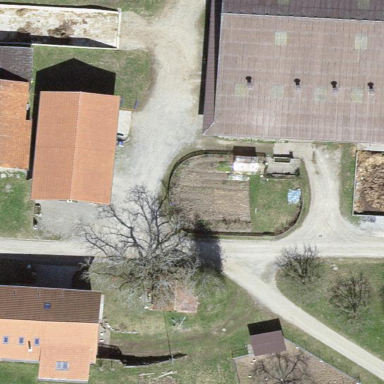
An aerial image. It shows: Farmyard in rural farm setting.